Question: This allows me to grab data from my database, store it as a DefaultTableModel and pass that model onto my GUI - populating my jTable with database data.
This is the method within my Account class:
'''
public static DefaultTableModel buildTableModel() throws SQLException {
Vector<Vector<Object>> data = new Vector<Vector<Object>>();
Vector columns = new Vector();
PreparedStatement ps = null;
ResultSet rs = null;
try {
String stmt = "SELECT * FROM APP.DATAVAULT";
ps = Main.getPreparedStatement(stmt);
rs = ps.executeQuery();
ResultSetMetaData metaData = rs.getMetaData();
// names of columns
Vector<String> columnNames = new Vector<String>();
int columnCount = metaData.getColumnCount();
for (int column = 1; column <= columnCount; column++) {
columnNames.add(metaData.getColumnName(column));
}
// data of the table
while (rs.next()) {
Vector<Object> vector = new Vector<Object>();
for (int columnIndex = 1; columnIndex <= columnCount; columnIndex++) {
vector.add(rs.getObject(columnIndex));
}
data.add(vector);
}
} finally {
try {
ps.close();
} catch (Exception e) {
}
try {
rs.close();
} catch (Exception e) {
}
}
DefaultTableModel tableModel = new DefaultTableModel(data, columns);
return tableModel;
}
'''
Then, within my GUI I have the following code as fields
'''
Account acc = new Account();
DefaultTableModel dTableModel = acc.buildTableModel();
'''
Lastly, within my GUI constructor, I am setting my datavault jTable's model to the model I have got from the database
'''
public SPPMainGUI() {
initComponents();
datavaultjTable.setModel(dTableModel);
}
'''
I have tried putting a try-catch block around the line
DefaultTableModel dTableModel = acc.buildTableModel();
But the error still exists. What are my options here? I understand that my method which is being called throws an SQLException, but why when I catch an SQLException it doesn't want to play ball?
Edit:
The error:

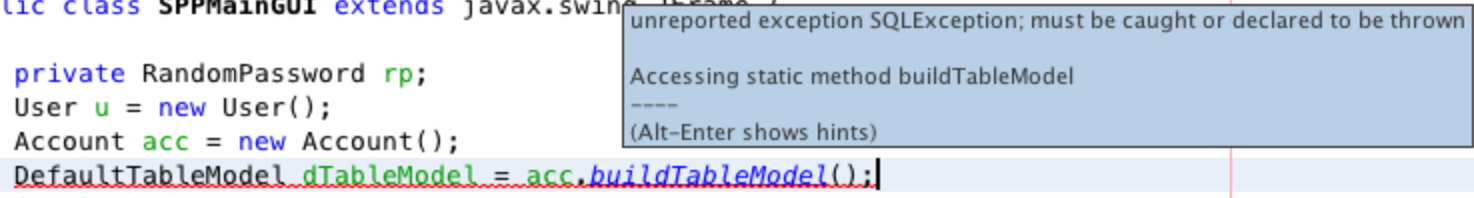
Answer: I seemed to have solved it by doing the following:
within my GUI, my fields are as follows:
'''
Account acc = new Account();
DefaultTableModel dTableModel;
'''
The constructor now shows as:
'''
public SPPMainGUI() throws SQLException {
this.dTableModel = Account.buildTableModel();
initComponents();
datavaultjTable.setModel(dTableModel);
}
'''
My Main method within my GUI now looks like so:
'''
public static void main(String args[]) {
/* Create and display the form */
java.awt.EventQueue.invokeLater(new Runnable() {
@Override
public void run() {
try {
new SPPMainGUI().setVisible(true);
} catch (SQLException ex) {
Logger.getLogger(SPPMainGUI.class.getName()).log(Level.SEVERE, null, ex);
}
}
});
}
'''
I'm not sure if this is correct but there are no more errors. My jTable does not display data ... yet. I'm not sure why but I guess that's this problem solved and I'm onto the next one. Thanks to all that helped.